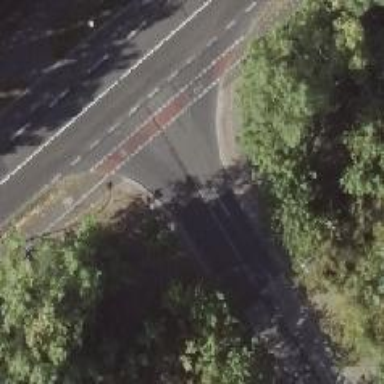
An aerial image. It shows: Road with "give way" sign.